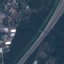
Land use / land cover: Highway